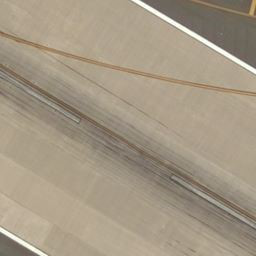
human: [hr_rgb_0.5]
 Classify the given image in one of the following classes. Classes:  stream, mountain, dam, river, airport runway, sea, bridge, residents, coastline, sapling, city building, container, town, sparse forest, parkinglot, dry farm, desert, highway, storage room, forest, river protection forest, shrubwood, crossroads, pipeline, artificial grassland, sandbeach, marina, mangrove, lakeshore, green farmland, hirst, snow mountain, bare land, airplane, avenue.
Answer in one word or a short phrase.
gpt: airport runway